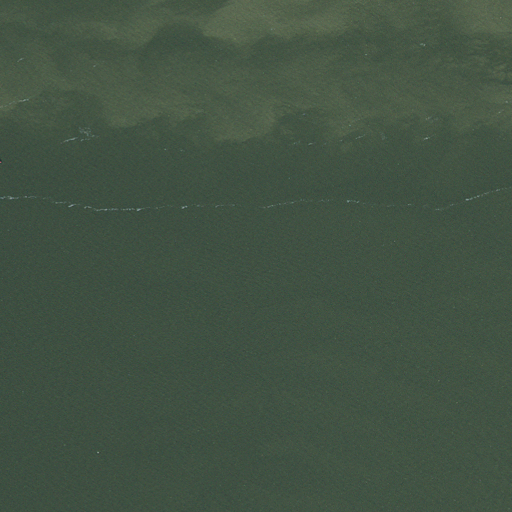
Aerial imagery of bar in Maryland named Shark Fin Shoal containing only open water